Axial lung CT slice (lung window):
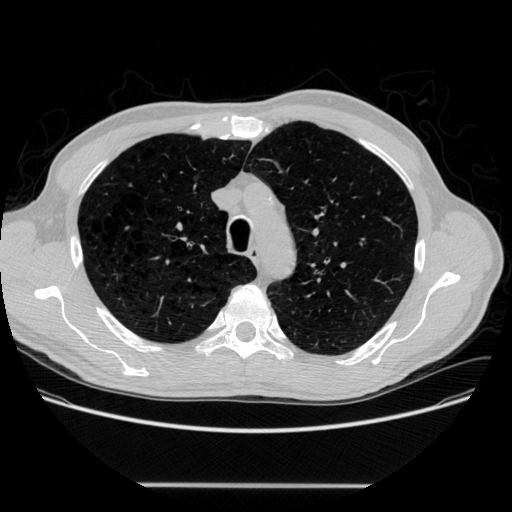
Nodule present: no